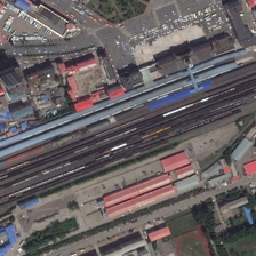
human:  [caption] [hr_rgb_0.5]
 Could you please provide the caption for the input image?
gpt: Many trees were planted near the railway station.

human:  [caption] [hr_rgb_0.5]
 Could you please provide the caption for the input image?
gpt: Many trees are planted near the railway station.

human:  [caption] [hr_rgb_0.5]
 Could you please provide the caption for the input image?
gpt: Many trains stopped at the railway station.

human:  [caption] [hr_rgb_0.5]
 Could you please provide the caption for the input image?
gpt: Many trains stop at the railway station.

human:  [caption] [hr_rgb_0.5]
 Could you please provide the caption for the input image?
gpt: Many trains stopped at the railway station.